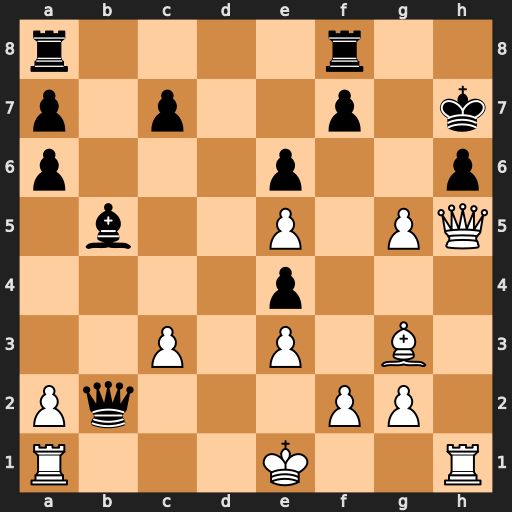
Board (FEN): r4r2/p1p2p1k/p3p2p/1b2P1PQ/4p3/2P1P1B1/Pq3PP1/R3K2R
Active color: w
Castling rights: KQ
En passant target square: -
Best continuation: Qxh6+ Kg8 Qh8#